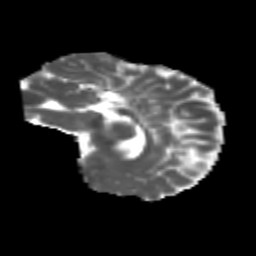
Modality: MD
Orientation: sagittal
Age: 6
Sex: male
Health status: healthy